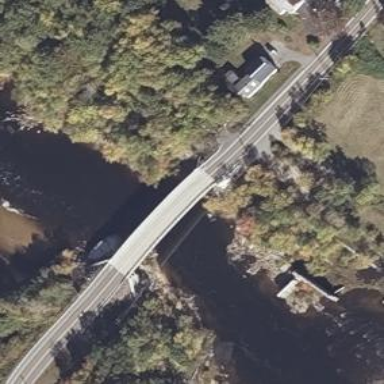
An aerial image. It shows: Cantilever beam bridge.